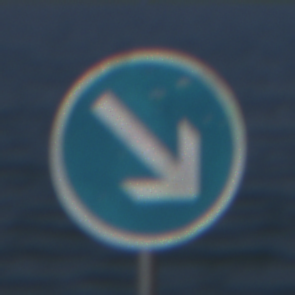
Verkehrszeichen: VorgeschriebeneVorbeifahrtRechts
Umgebung: Outdoor, Nature
Tageszeit: MorningAfternoon
Wetter: Clear
Licht: Natural
Jahreszeit: NotSpecified
Kontrast: HighContrast